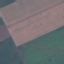
Land use / land cover class: AnnualCrop